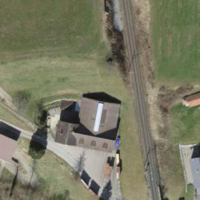
EUNIS habitat code: 24
Species observed at this site:
Impatiens balfourii